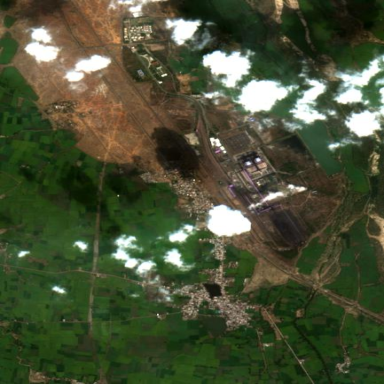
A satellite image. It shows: Industrial area with coal power plant.